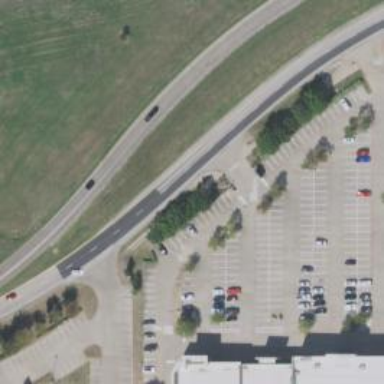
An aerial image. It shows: Secondary road with frontage road.